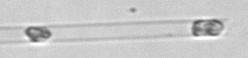
Label: Dactyliosolen_blavyanus